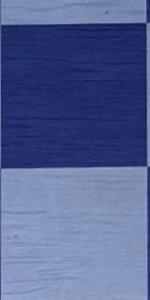
Label: Empty